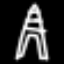
Label: The Eiffel Tower